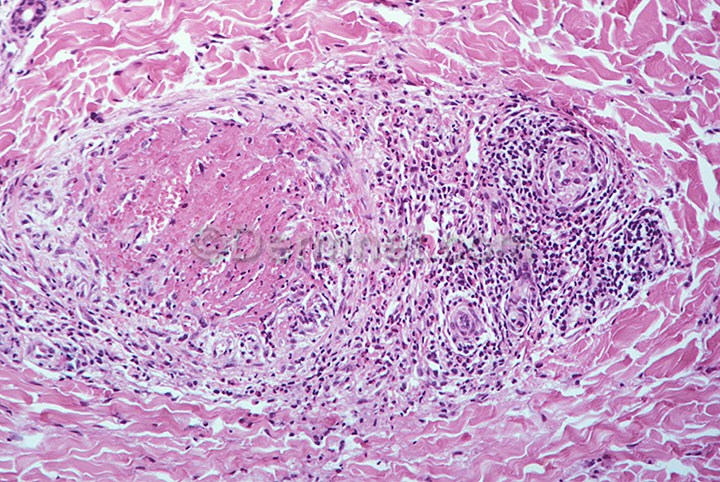
Disease: Vasculitis Photos